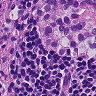
Metastatic tissue present: yes